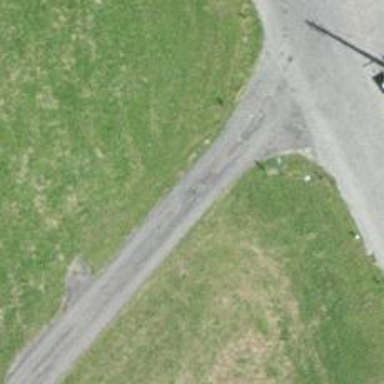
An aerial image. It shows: Unclassified road with asphalt surface.